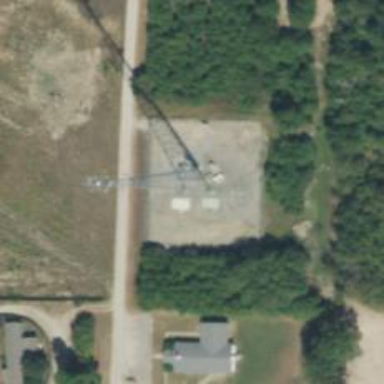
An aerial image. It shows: Communications tower.